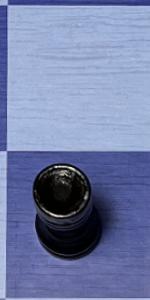
Label: Rook_Black